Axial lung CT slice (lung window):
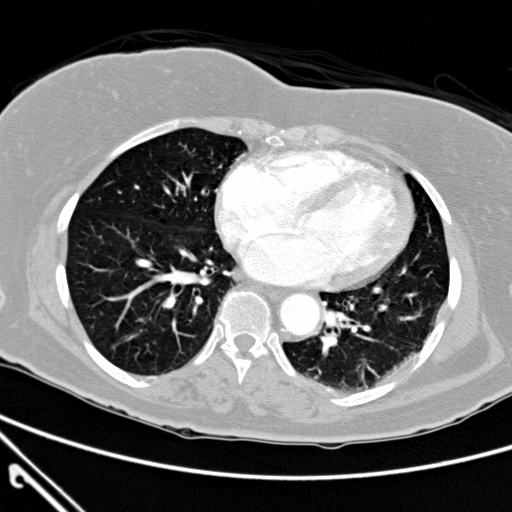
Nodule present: no